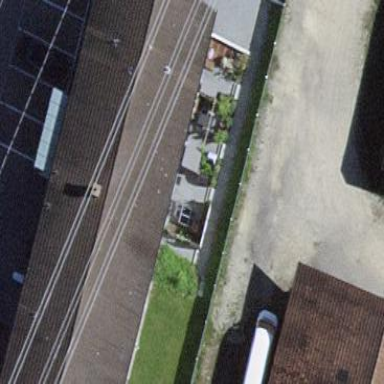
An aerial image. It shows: Industrial building with gabled roof.